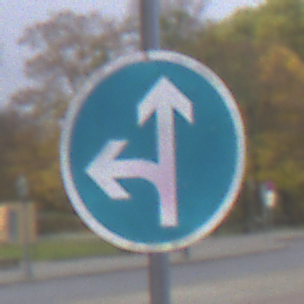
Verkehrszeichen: VorgeschriebeneFahrtrichtungGeradeausOderLinks
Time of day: MorningAfternoon
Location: Outdoor (Urban)
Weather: PartlyCloudy
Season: NotSpecified
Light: Natural